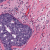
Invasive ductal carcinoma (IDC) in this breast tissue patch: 0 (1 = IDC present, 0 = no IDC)